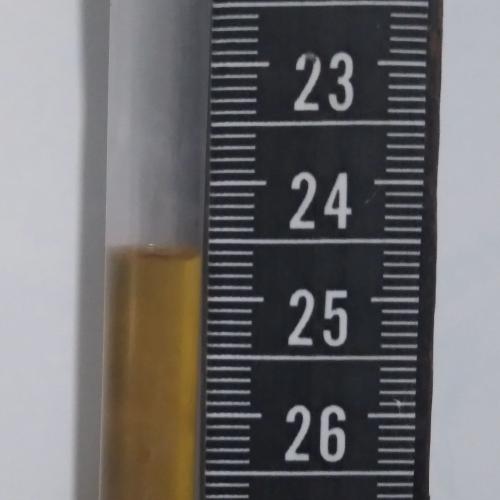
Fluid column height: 24.6 cm